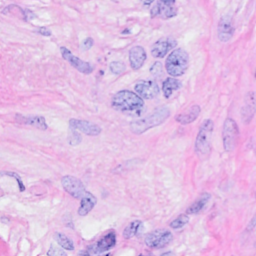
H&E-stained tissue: Breast